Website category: jobs
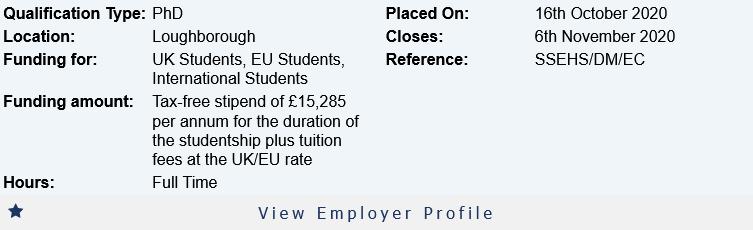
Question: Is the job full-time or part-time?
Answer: Full Time

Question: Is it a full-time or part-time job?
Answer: Full Time

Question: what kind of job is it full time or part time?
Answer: Full Time

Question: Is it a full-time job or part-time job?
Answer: Full Time

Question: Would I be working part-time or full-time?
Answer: Full Time

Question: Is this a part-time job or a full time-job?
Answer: Full Time

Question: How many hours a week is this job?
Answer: Full Time

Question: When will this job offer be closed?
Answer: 6th November 2020

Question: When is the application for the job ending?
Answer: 6th November 2020

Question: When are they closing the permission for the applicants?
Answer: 6th November 2020

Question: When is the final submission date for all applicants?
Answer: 6th November 2020

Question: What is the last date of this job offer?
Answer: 6th November 2020

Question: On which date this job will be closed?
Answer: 6th November 2020

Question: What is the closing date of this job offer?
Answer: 6th November 2020

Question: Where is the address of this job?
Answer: Loughborough

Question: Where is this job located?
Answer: Loughborough

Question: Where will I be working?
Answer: Loughborough

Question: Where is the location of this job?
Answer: Loughborough

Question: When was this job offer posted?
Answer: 16th October 2020

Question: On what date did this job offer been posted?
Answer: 16th October 2020